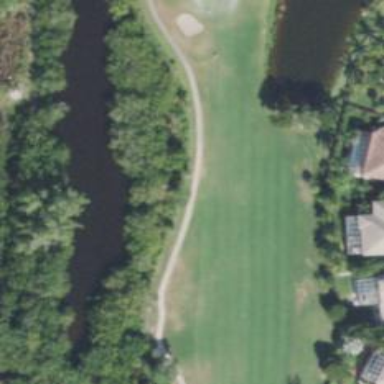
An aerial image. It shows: View of golf hole.